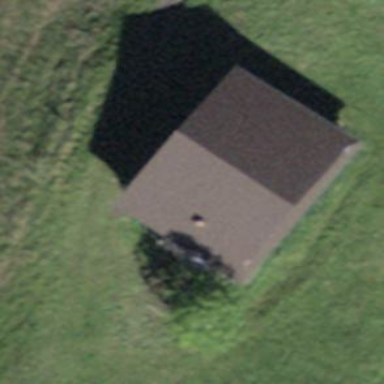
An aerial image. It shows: Cabin is depicted in the image.